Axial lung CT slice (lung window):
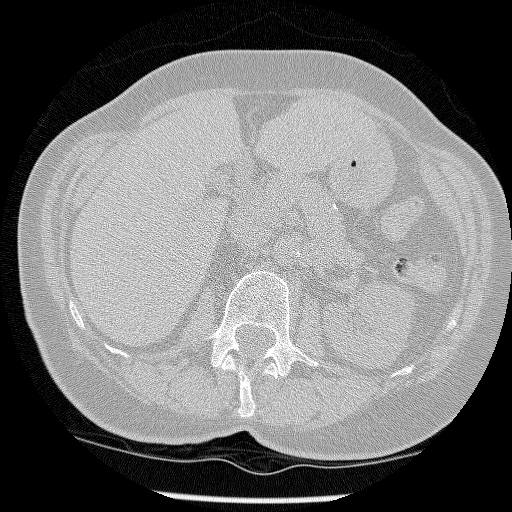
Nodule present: no